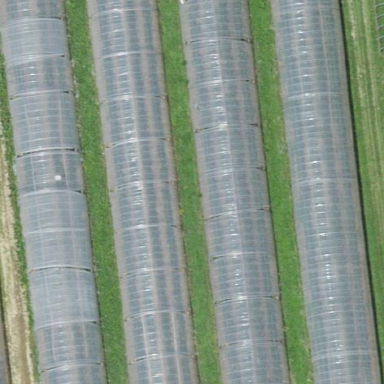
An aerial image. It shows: Greenhouse.